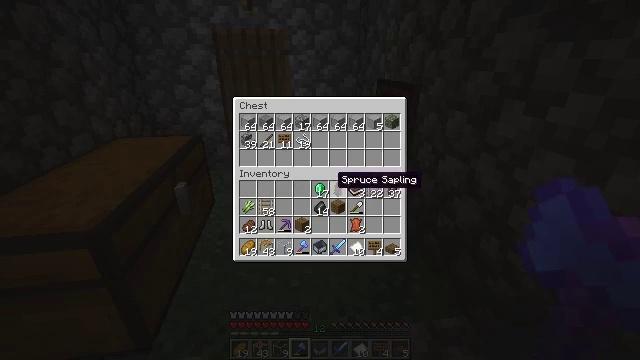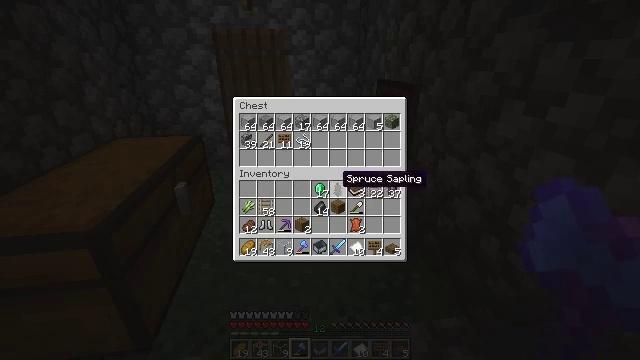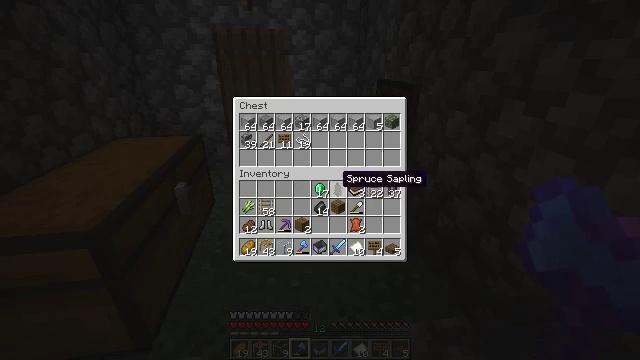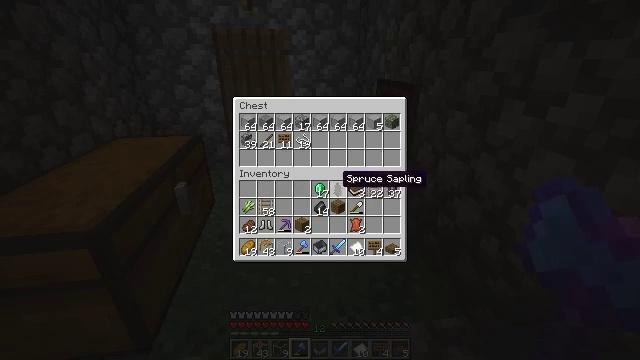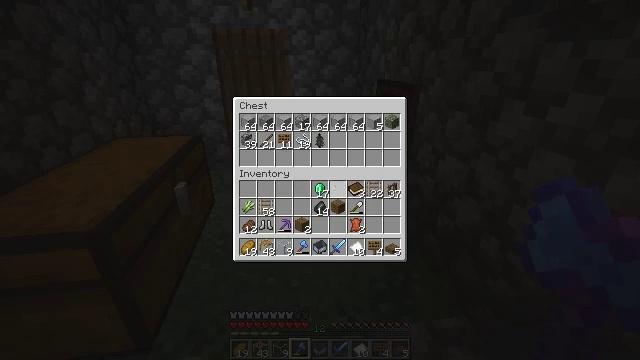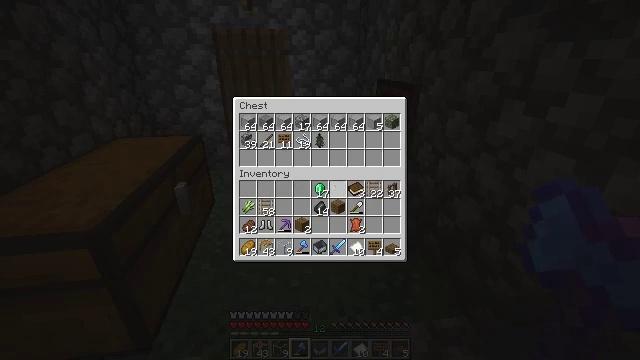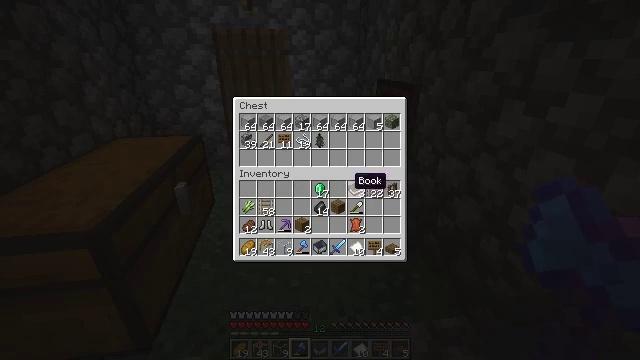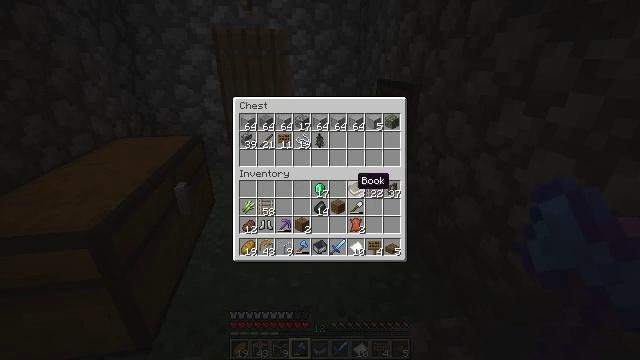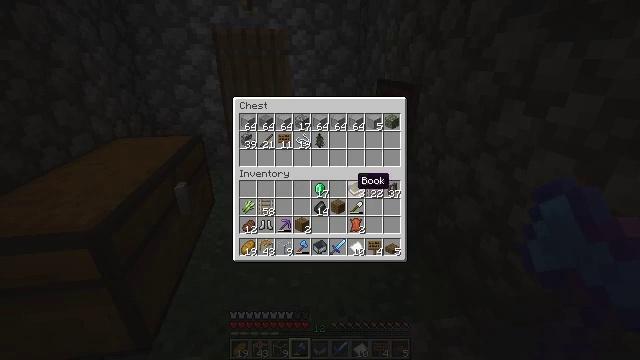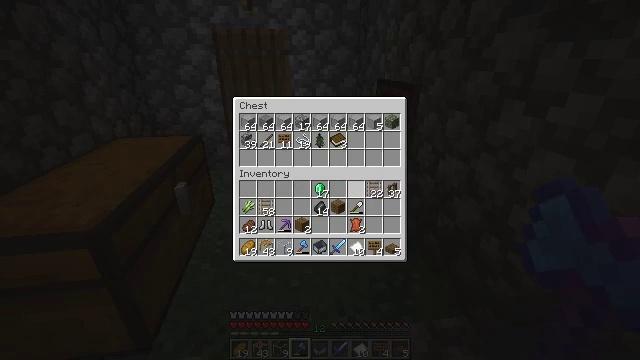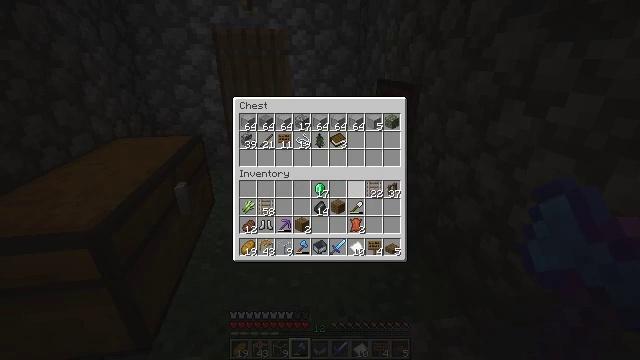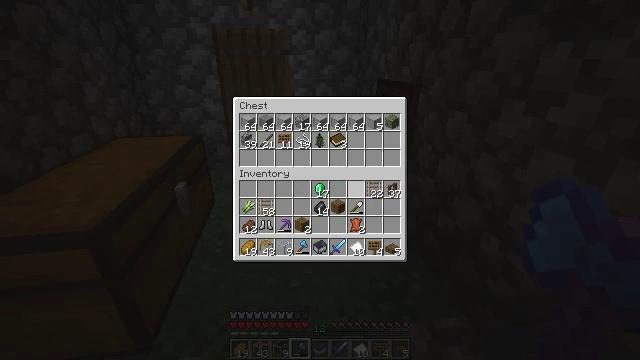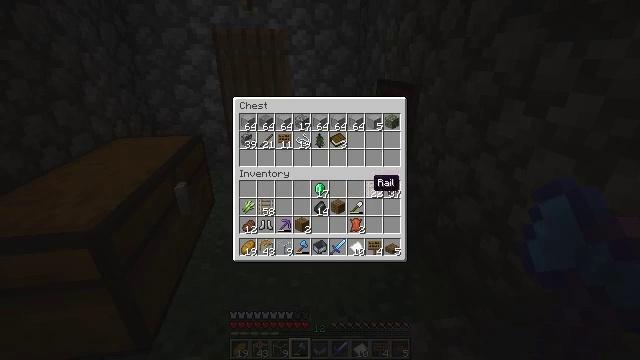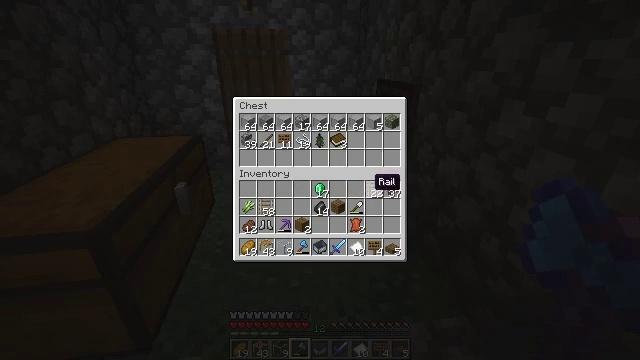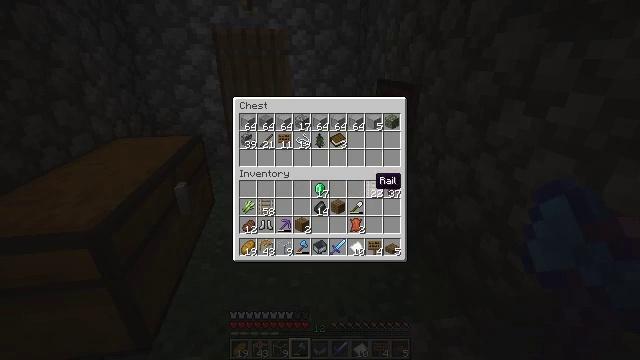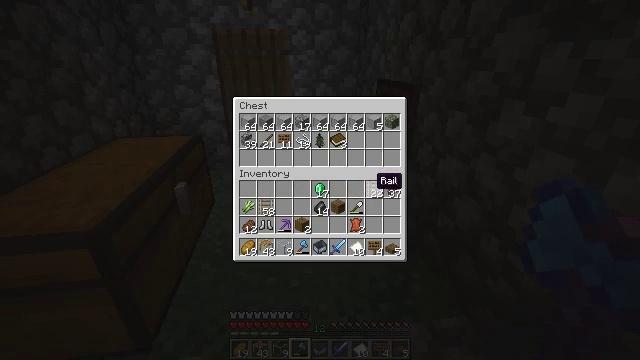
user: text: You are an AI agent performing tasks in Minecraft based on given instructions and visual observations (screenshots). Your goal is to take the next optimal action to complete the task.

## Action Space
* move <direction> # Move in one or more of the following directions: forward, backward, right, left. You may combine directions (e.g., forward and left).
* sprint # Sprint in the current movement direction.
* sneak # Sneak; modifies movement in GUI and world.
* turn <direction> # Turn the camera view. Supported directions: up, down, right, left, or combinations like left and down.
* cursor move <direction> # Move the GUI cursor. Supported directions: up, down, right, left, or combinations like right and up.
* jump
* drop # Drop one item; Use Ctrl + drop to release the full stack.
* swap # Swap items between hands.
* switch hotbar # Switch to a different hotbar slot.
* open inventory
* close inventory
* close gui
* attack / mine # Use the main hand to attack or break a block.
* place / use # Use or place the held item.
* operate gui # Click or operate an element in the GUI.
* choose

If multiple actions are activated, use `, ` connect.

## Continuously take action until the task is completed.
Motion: motion action
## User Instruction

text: Form iron boots using iron ingots in a crafting table.
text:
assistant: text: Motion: sneak
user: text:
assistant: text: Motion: sneak
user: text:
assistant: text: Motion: sneak
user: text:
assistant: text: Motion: sneak, attack / mine
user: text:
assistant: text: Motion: sneak, attack / mine
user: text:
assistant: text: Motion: sneak, turn right, attack / mine
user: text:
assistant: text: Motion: sneak
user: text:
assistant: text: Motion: sneak
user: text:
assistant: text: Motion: sneak, attack / mine
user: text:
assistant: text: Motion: sneak, attack / mine
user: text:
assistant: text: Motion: sneak, attack / mine
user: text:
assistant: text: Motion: sneak, turn right
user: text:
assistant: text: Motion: sneak
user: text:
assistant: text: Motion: sneak
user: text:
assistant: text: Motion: sneak
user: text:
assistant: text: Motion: sneak, attack / mine
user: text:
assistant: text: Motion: sneak, attack / mine
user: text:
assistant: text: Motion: sneak
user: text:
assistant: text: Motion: sneak
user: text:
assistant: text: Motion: sneak
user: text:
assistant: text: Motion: sneak
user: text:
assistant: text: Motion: sneak
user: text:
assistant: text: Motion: sneak
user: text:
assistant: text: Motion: sneak, attack / mine
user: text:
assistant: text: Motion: sneak, attack / mine
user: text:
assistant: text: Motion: sneak, turn down, attack / mine
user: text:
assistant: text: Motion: sneak, turn left
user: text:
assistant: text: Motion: sneak
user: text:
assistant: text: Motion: sneak
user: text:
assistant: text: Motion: sneak